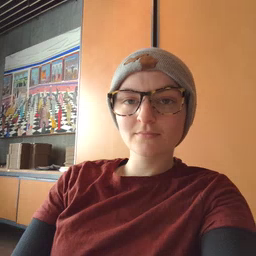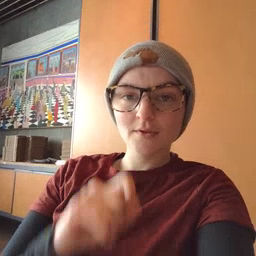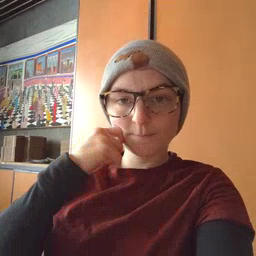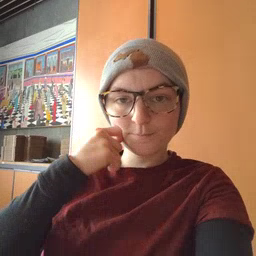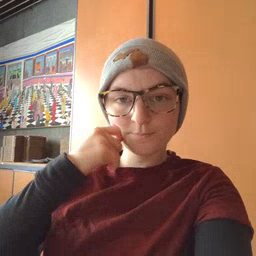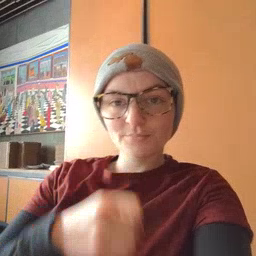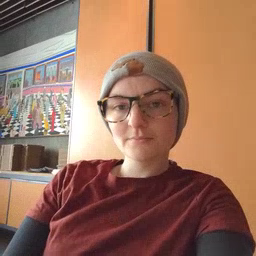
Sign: apple